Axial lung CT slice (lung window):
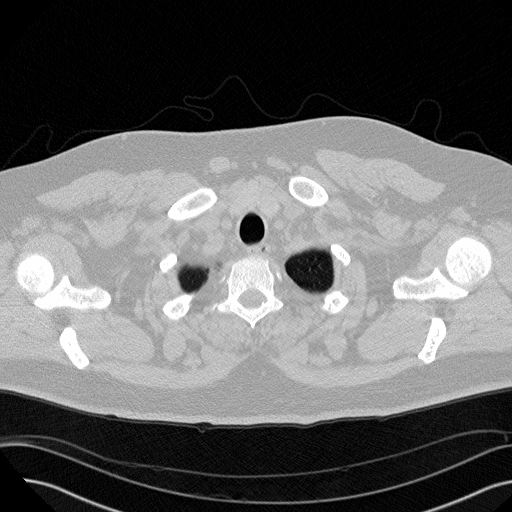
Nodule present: no